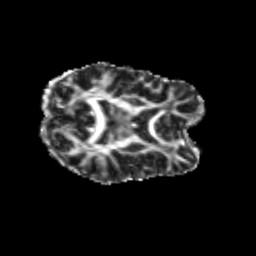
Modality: FA
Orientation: axial
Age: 28
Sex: female
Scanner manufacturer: siemens
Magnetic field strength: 3 T
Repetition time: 3.5 s
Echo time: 0.104 s